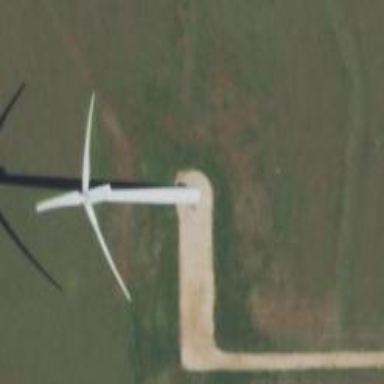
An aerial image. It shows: Wind generator using horizontal axis wind turbines.